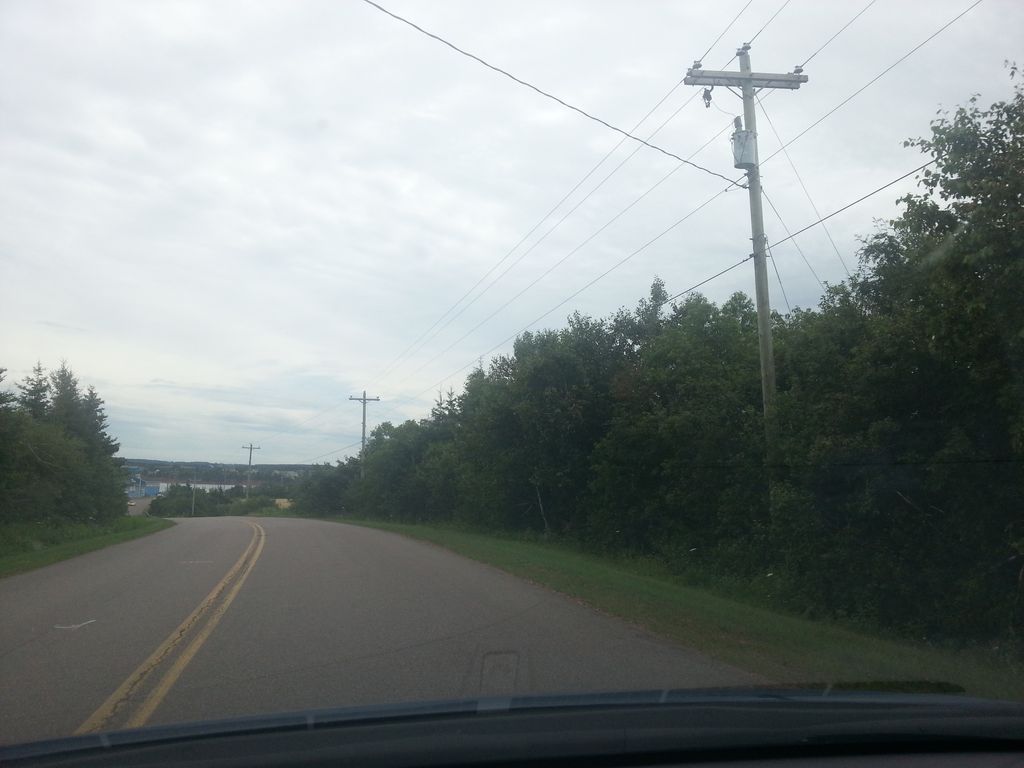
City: charlottetown